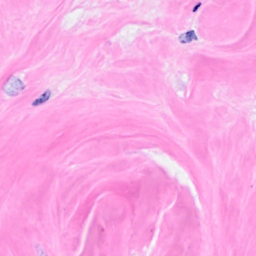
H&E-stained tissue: Breast